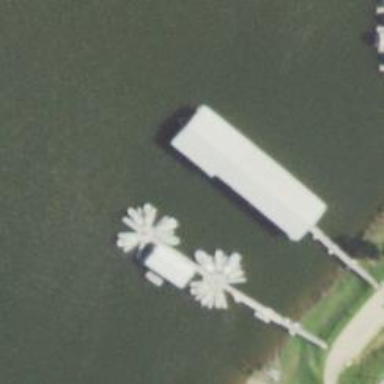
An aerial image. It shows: Man-made pier.